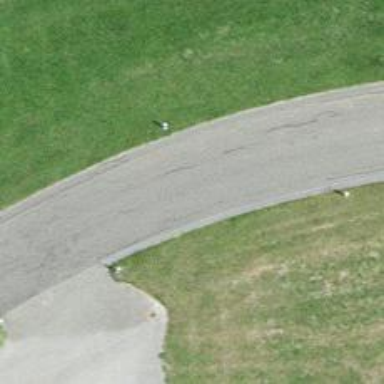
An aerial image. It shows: Tertiary road with asphalt surface.